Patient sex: M
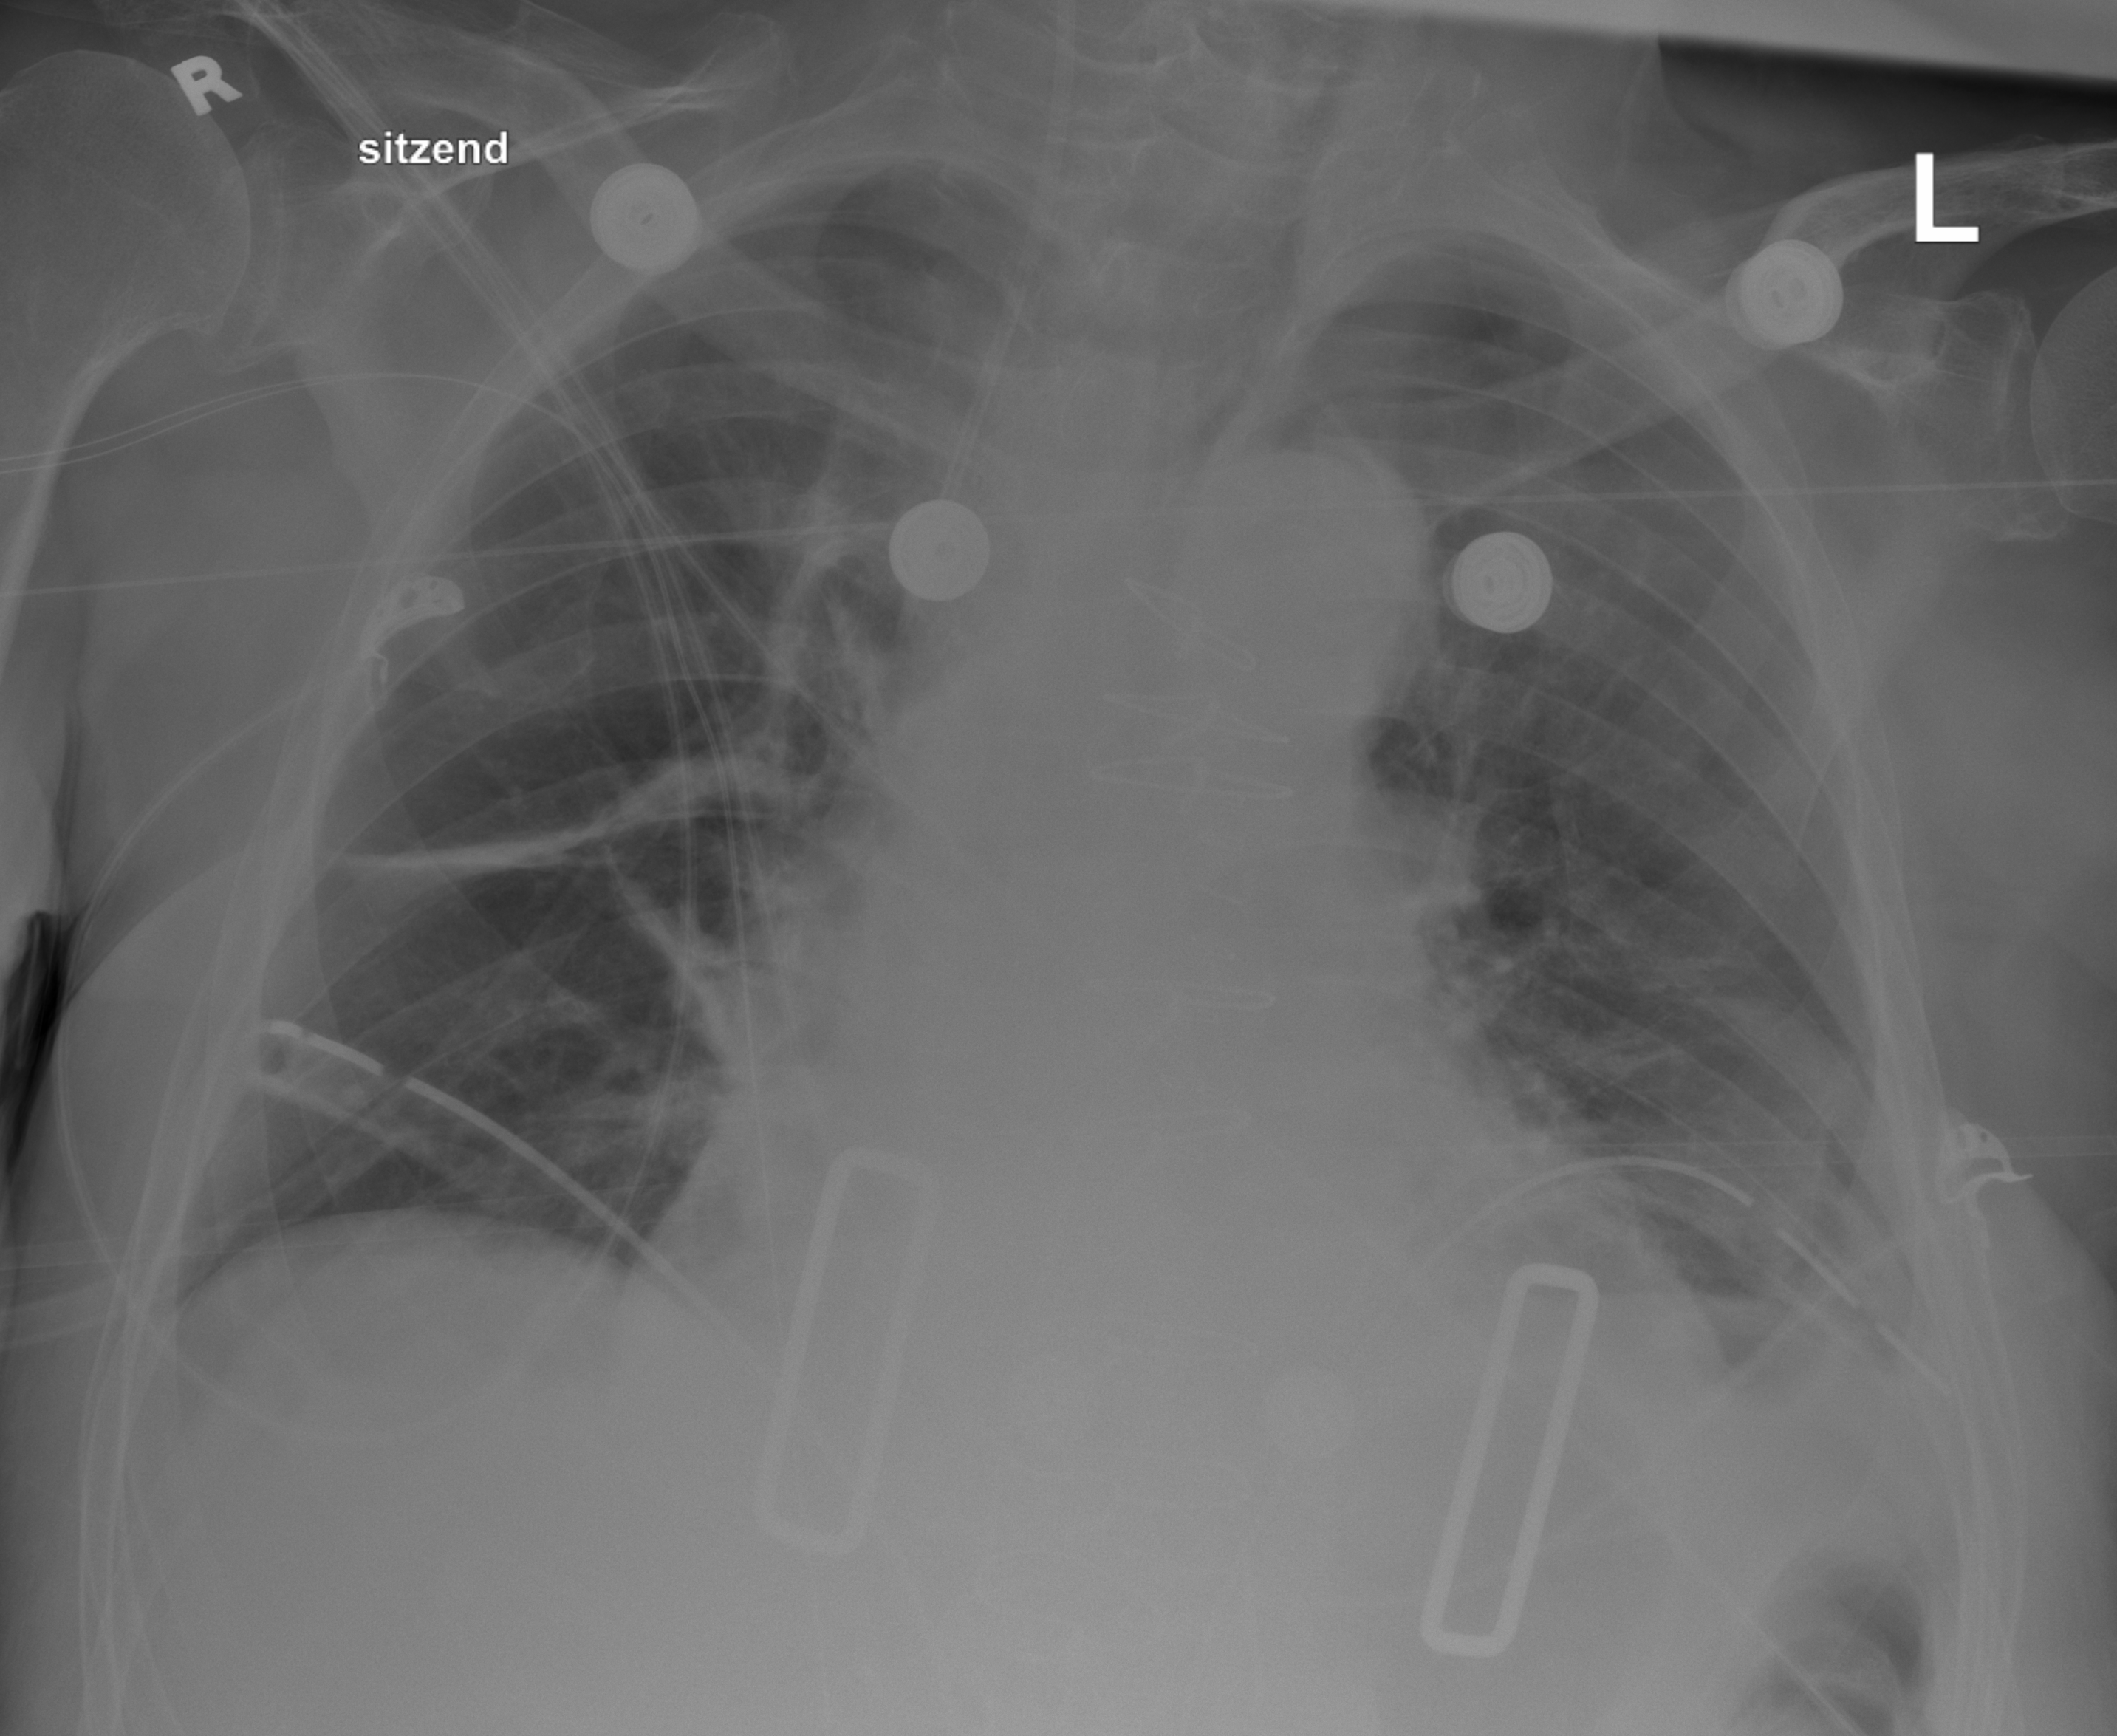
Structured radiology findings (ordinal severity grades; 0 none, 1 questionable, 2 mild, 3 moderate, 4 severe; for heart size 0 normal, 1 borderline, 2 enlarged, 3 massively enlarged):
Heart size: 2
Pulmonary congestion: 0
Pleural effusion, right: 0
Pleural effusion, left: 2
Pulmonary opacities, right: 0
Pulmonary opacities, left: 0
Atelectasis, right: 2
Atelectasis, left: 2